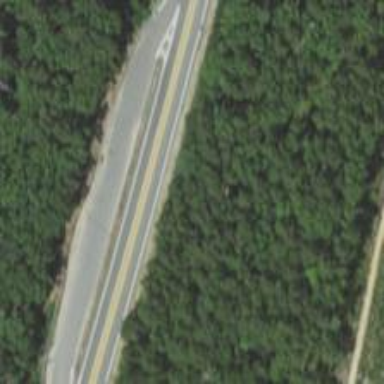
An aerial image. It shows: Rest area along the road.